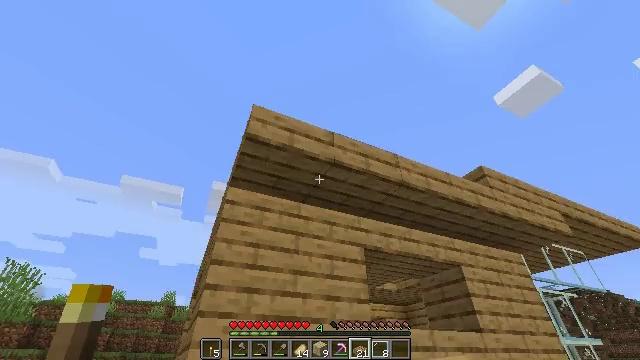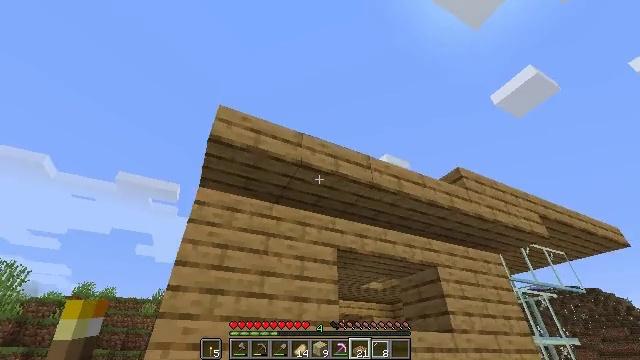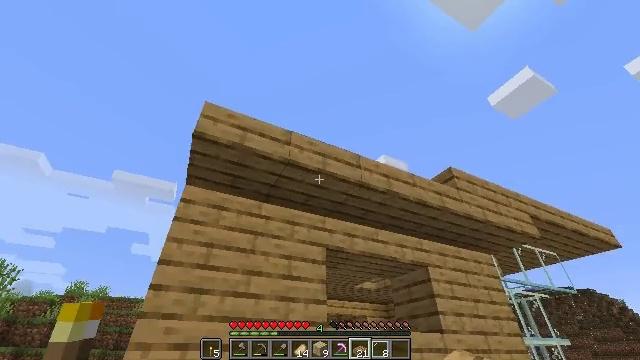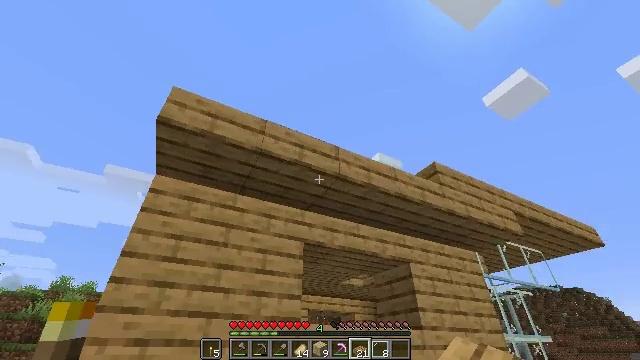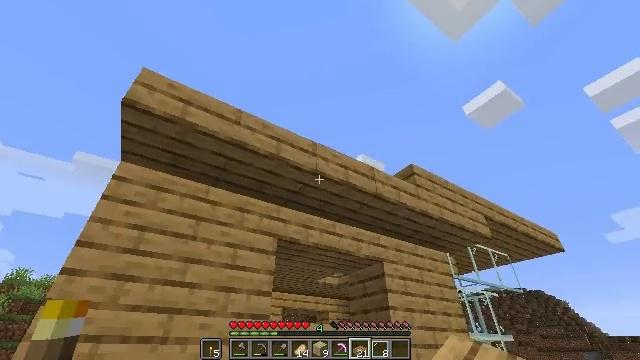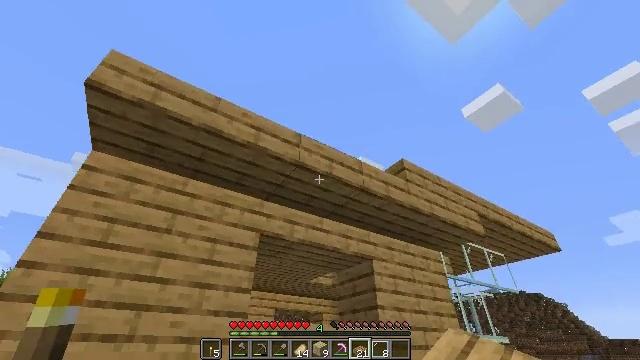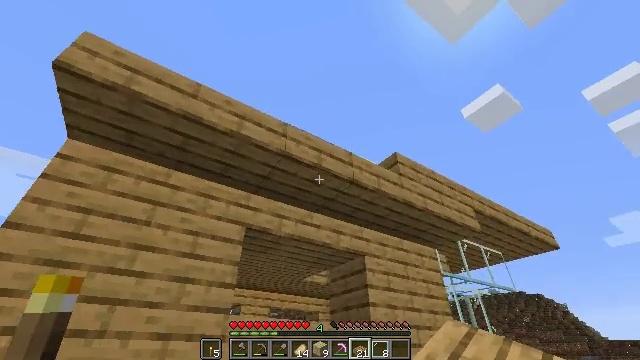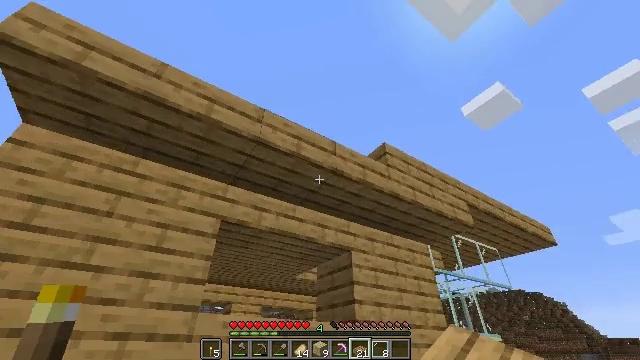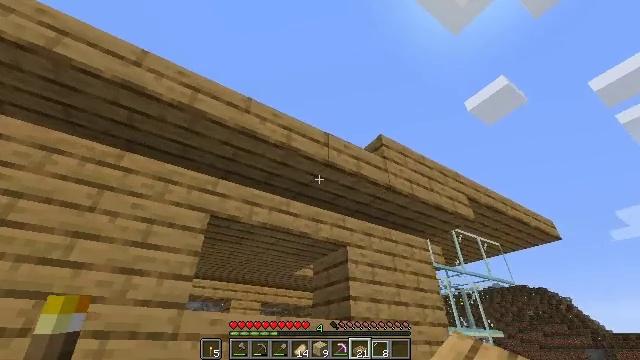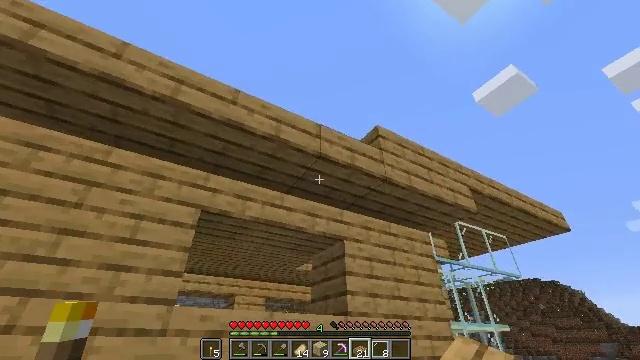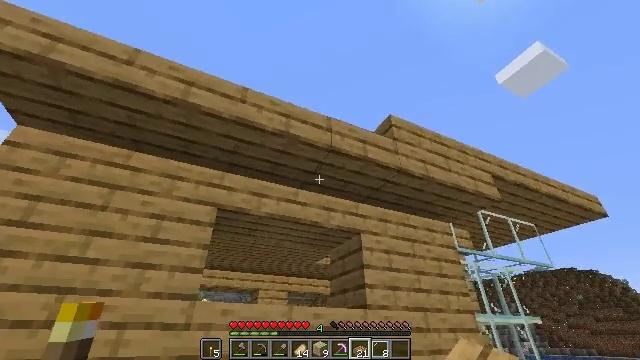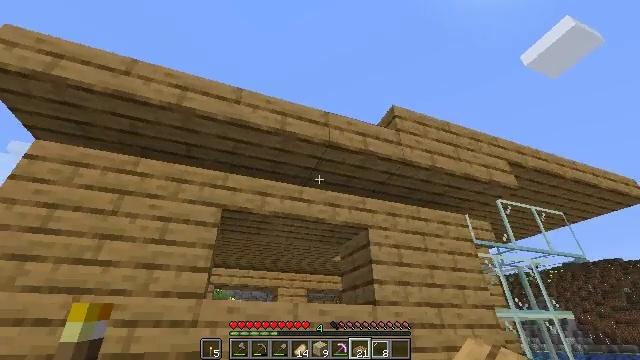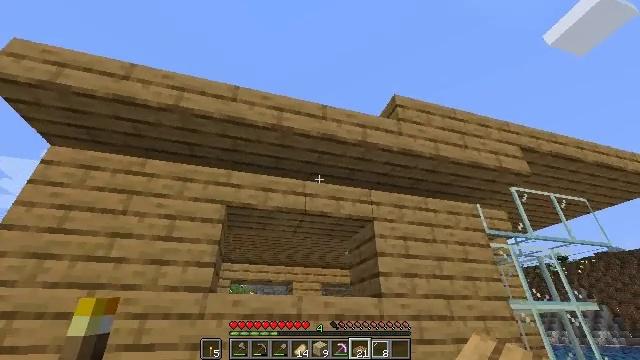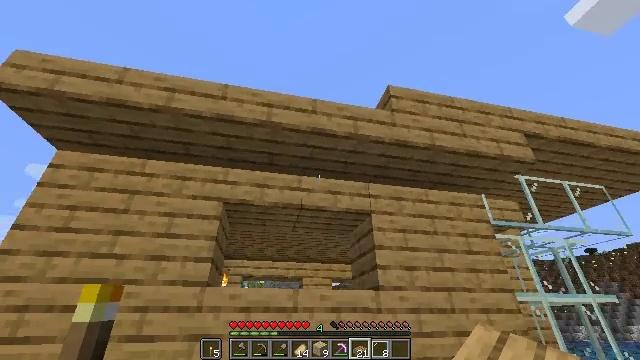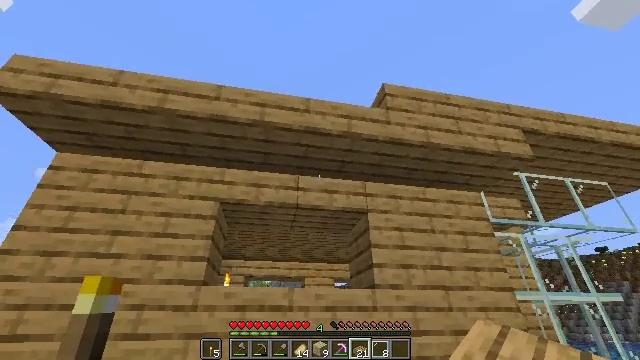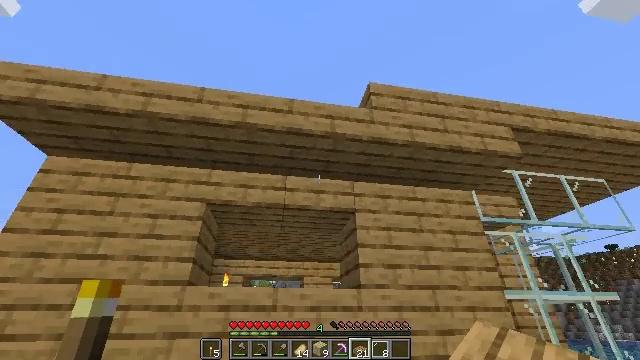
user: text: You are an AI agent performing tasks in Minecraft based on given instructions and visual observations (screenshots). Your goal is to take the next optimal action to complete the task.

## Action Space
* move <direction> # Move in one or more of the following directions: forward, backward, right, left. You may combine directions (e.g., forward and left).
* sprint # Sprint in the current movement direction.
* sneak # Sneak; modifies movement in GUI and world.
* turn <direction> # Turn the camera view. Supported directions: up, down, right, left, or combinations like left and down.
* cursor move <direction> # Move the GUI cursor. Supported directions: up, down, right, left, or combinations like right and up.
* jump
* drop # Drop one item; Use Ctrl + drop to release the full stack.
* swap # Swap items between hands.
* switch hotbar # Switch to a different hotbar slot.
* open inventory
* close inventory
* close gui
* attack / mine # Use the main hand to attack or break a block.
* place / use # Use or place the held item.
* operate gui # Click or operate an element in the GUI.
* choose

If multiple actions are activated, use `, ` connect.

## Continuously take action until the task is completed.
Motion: motion action
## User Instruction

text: Attack the oak slab to collect it.
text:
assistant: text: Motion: move right
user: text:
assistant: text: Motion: move forward and move right
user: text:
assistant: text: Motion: move forward and move right, turn right
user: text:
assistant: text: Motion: move forward and move right, turn right
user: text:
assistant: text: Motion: move forward and move right
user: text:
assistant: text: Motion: move forward and move right
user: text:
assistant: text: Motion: move forward and move right
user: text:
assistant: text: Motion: move forward and move right
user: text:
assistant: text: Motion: move right, turn left
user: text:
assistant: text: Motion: move right, turn left and down
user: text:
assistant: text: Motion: move right, turn left
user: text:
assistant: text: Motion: move right, turn left and down
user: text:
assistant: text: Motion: move right, turn left
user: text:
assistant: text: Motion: move right, turn left
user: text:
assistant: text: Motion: move right, turn left
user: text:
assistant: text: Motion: move right
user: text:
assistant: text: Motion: no_op
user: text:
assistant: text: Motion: no_op
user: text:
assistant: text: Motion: turn up
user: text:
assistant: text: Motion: no_op
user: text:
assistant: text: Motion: no_op
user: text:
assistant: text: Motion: no_op
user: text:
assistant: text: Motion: no_op
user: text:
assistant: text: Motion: no_op
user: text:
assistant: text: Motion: no_op
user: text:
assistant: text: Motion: no_op
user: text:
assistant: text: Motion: no_op
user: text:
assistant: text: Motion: no_op
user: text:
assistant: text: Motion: no_op
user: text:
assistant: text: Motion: move right